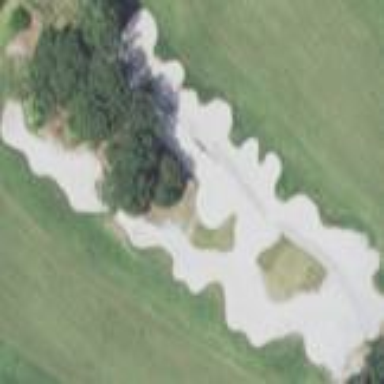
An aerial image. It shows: Golf bunker filled with natural sand.